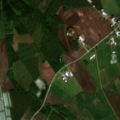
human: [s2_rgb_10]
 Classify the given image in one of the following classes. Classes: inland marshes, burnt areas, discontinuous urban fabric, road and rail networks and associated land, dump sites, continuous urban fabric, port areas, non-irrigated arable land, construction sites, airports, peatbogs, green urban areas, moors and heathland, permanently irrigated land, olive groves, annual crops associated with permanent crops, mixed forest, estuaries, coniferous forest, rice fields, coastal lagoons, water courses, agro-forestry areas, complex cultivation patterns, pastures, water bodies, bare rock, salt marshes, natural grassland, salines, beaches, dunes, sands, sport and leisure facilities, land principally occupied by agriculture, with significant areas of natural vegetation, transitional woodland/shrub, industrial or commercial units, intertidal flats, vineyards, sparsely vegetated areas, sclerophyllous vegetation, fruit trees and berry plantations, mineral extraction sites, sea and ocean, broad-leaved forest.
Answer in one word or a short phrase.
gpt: non-irrigated arable land, land principally occupied by agriculture, with significant areas of natural vegetation, coniferous forest, mixed forest